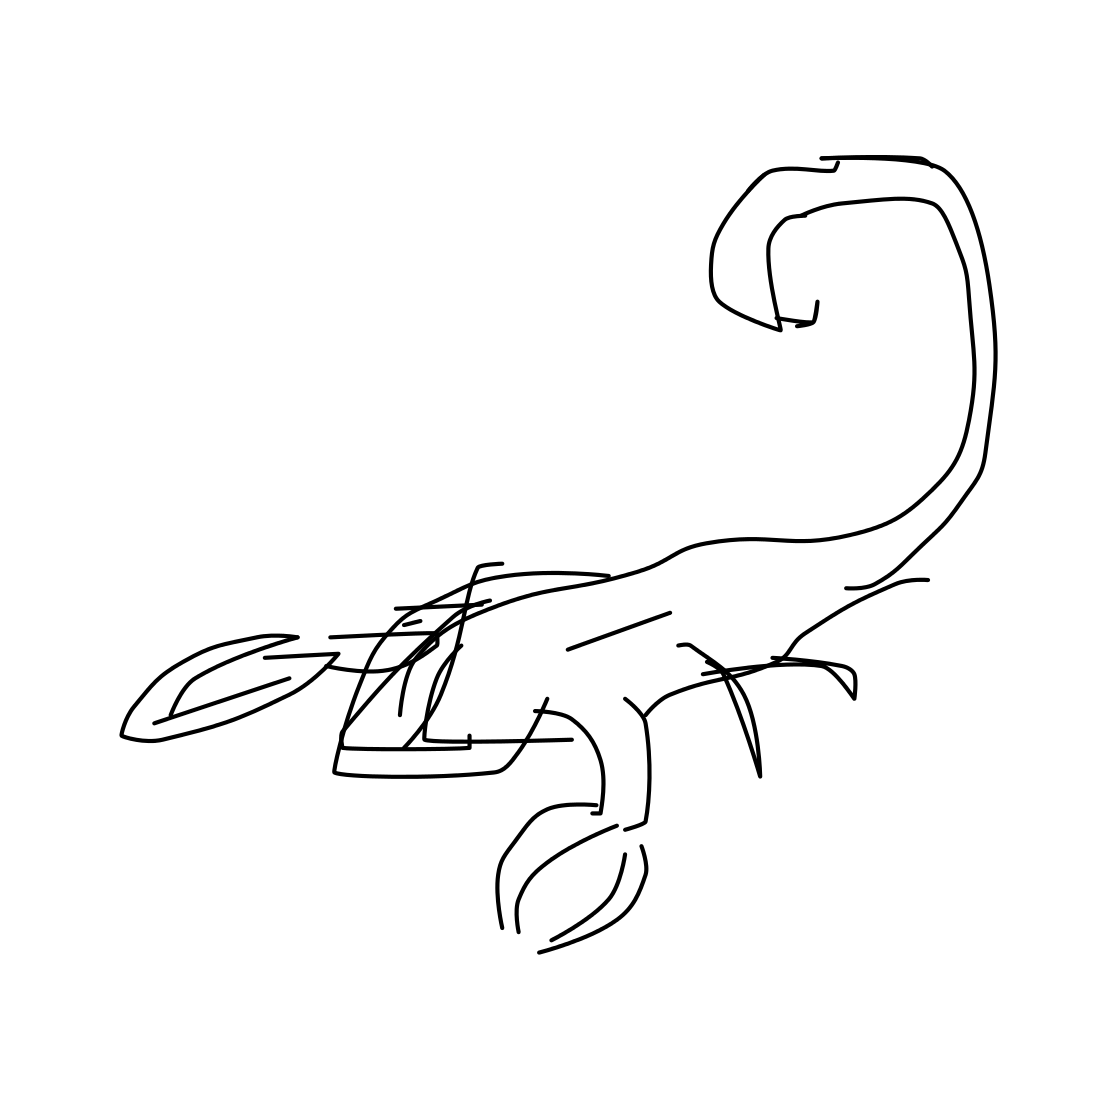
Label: scorpion